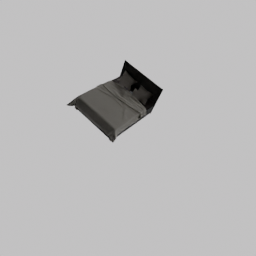
Label: furniture